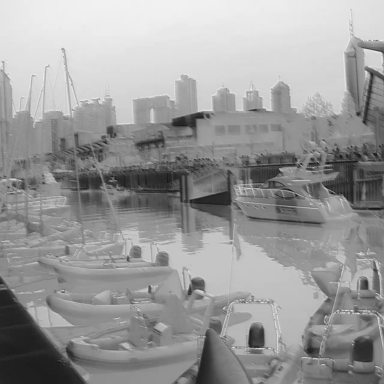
There are seven canoes in the infrared image.